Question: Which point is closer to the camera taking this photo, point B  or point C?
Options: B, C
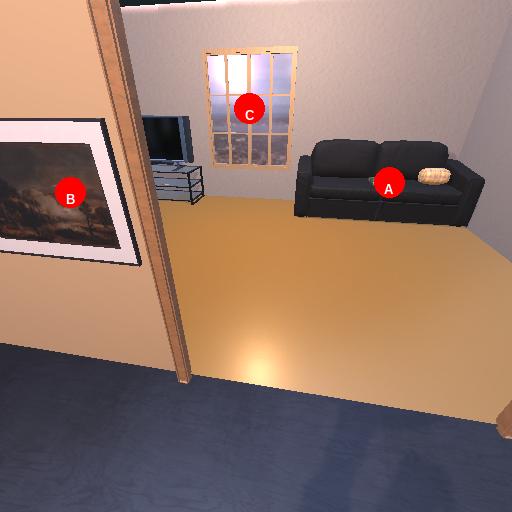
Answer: B